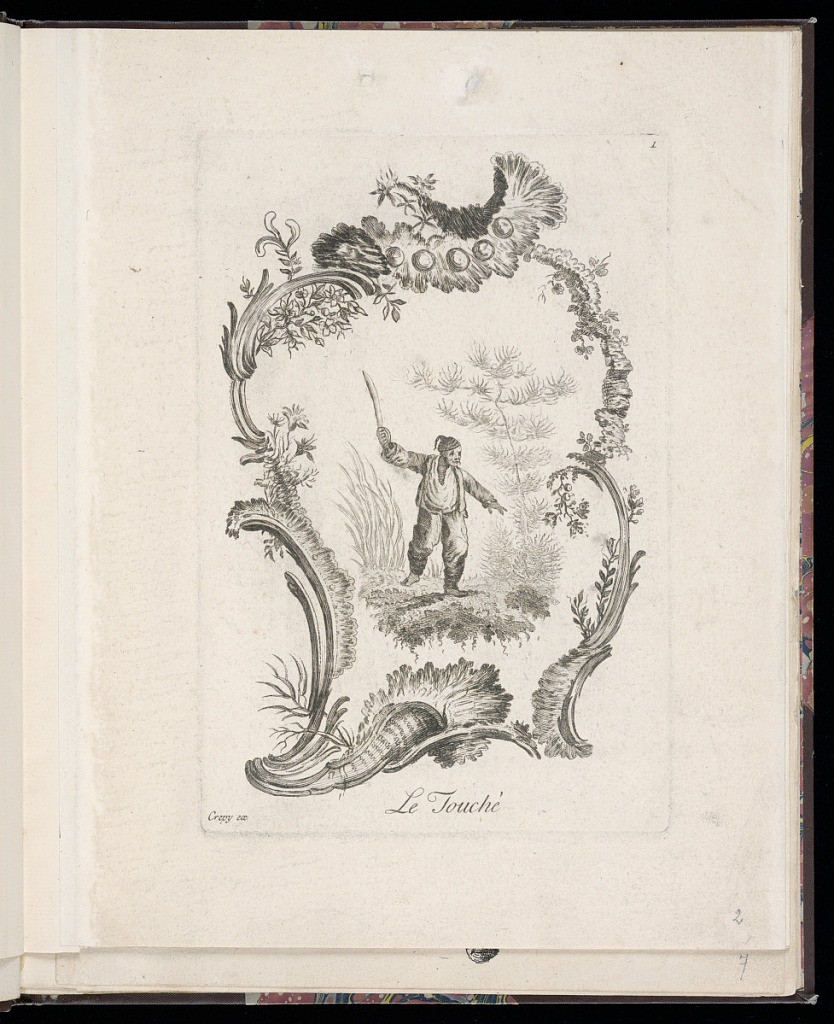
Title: Le Touché
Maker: Jean-Baptiste Pillement, French, 1728–1808
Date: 1758–89
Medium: Etching on laid paper
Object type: Print
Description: Print titled 'Touch' from a series of six prints, (including title page) depicting personifications of the five senses, represented by chinoiserie figures within rococo-style cartouches. A man stands in the middle of a cartouche, surrounded by grass, and plants, holding a sword in his raised right arm. The cartouche is decorated with rococo-style ornament with flowers and sprigs. The title is lettered below and the print is signed.